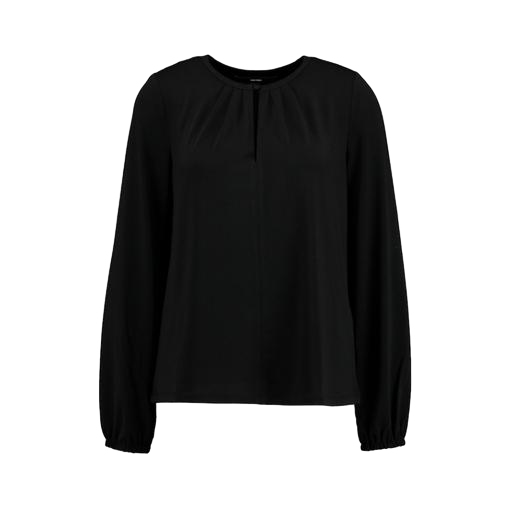
l/s blouse, long-sleeve blouse, pleat-neck top, white background